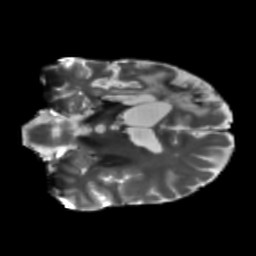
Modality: T2w
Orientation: coronal
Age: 56
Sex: male
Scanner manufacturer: siemens
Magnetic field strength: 3 T
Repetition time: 5.25 s
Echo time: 0.08 s